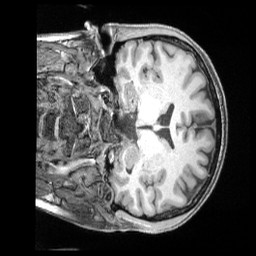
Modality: T1w
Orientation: coronal
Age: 36
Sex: female
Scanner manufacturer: siemens
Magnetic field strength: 3 T
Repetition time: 2 s
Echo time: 0.00211 s